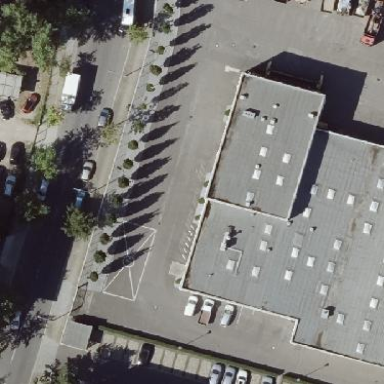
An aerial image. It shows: Part of building.